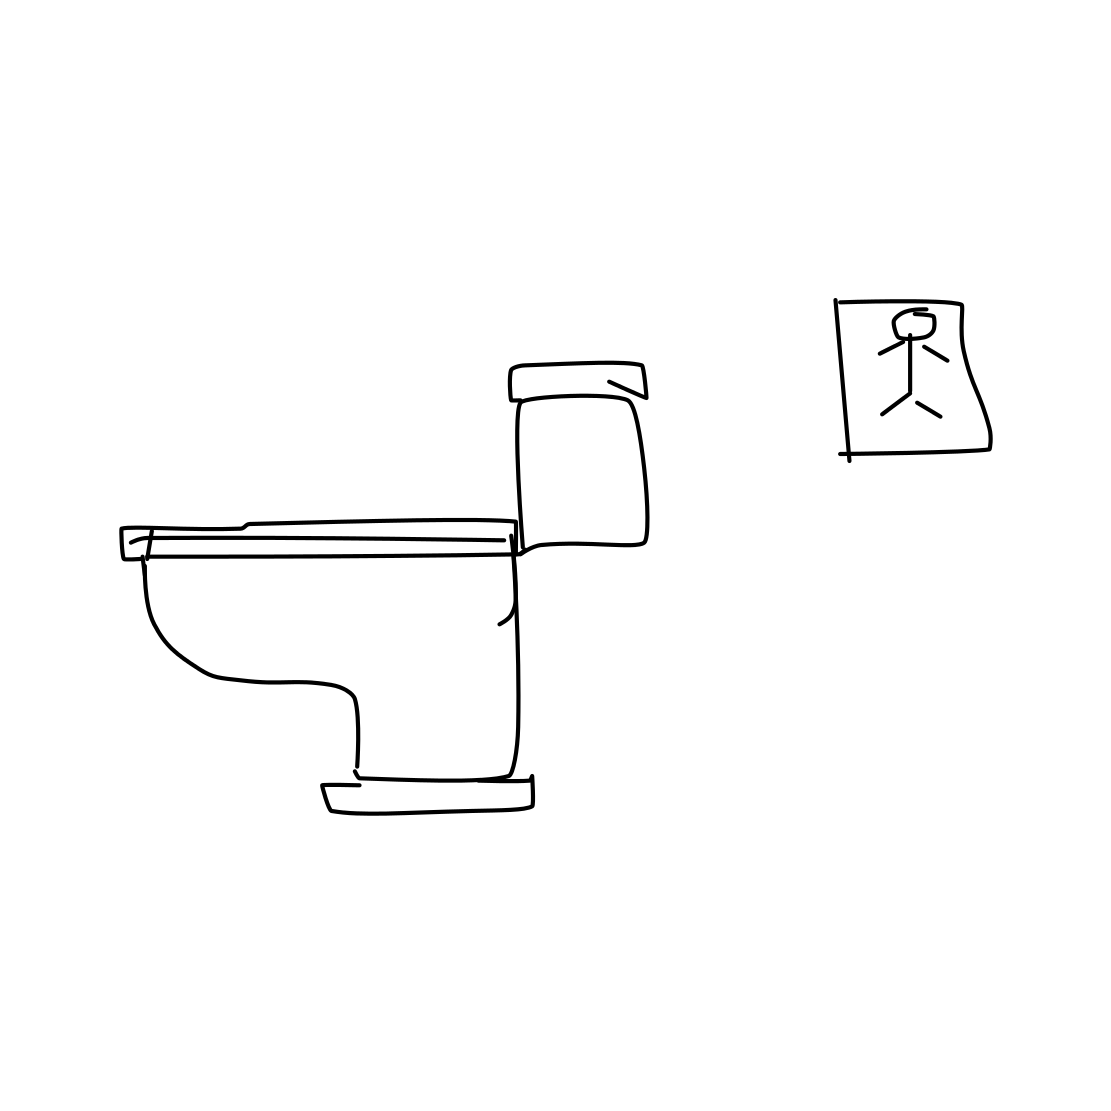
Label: toilet